Field crop: tomato
Growth stage: 1
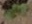
Species: solanum